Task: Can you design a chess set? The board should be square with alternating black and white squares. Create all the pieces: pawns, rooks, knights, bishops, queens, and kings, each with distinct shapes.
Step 3278:
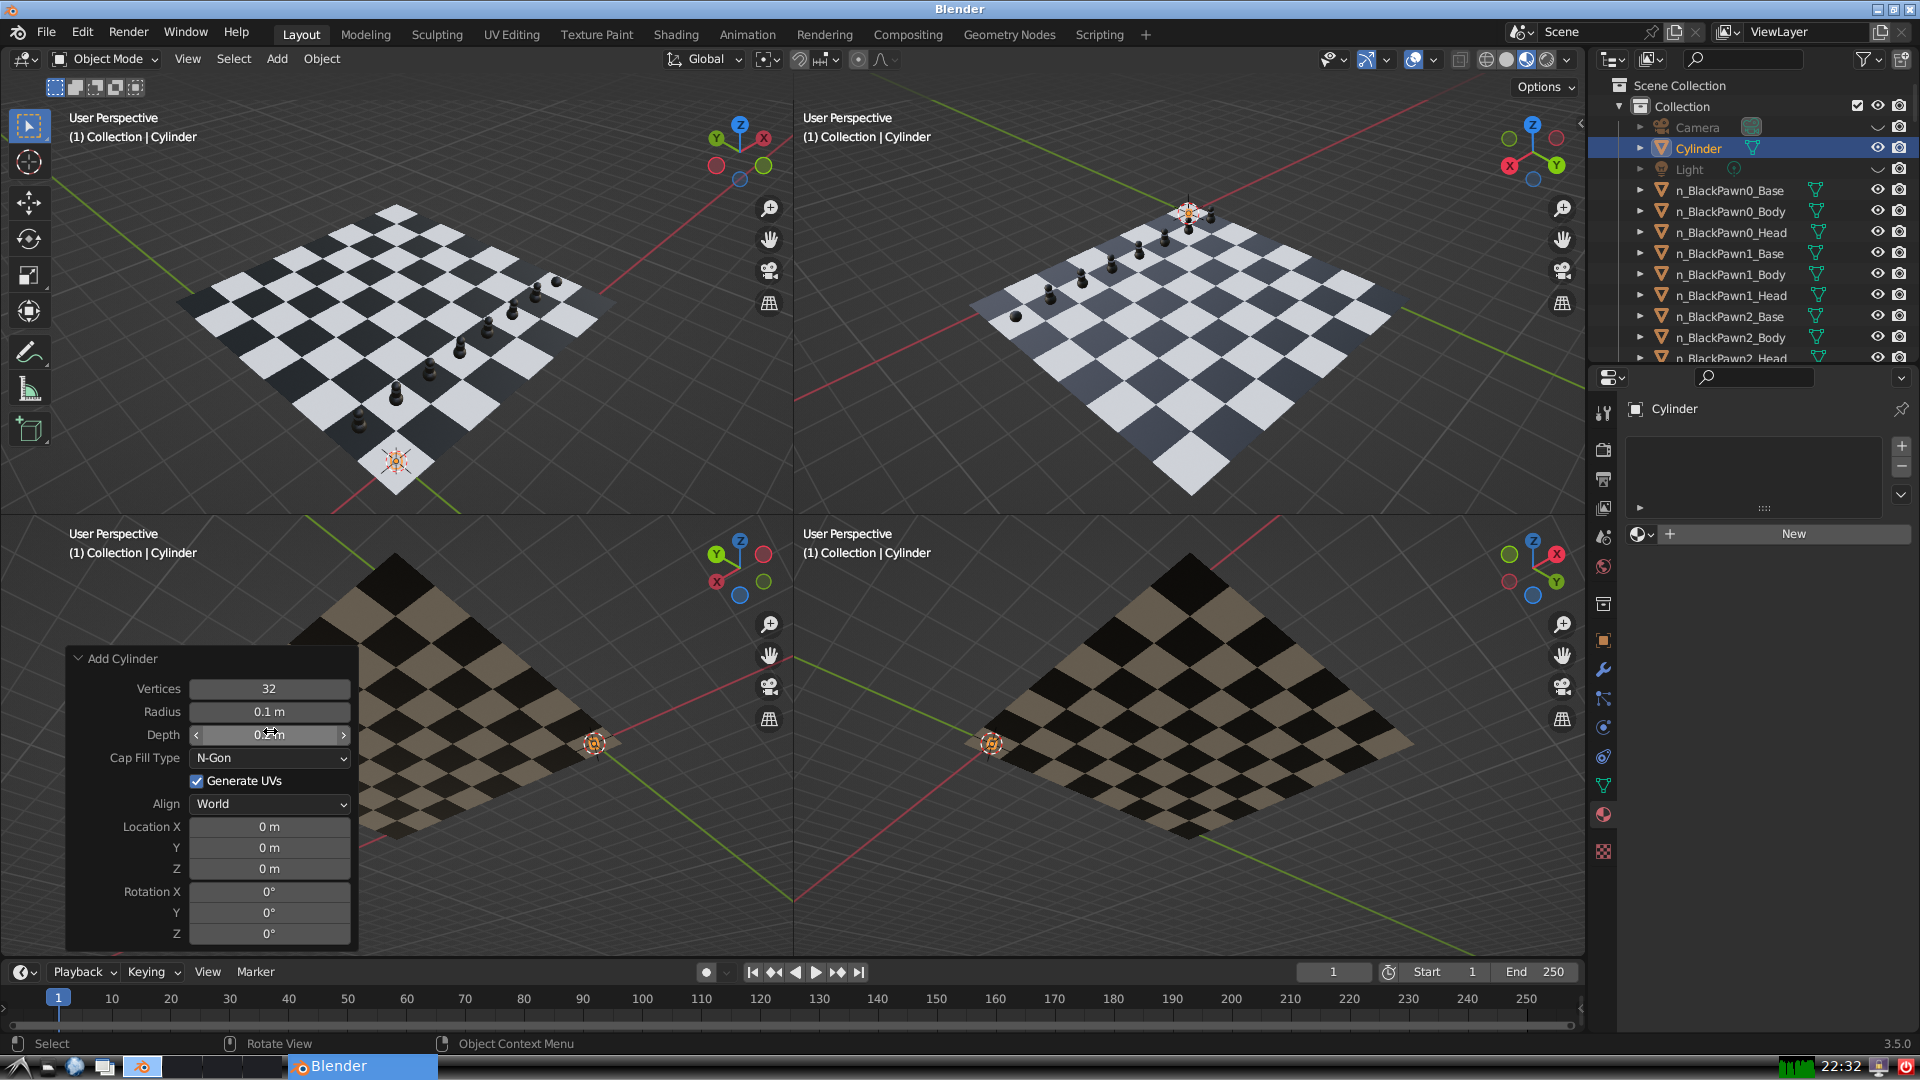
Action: {"mouse_move": [270, 824]}